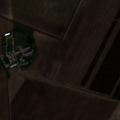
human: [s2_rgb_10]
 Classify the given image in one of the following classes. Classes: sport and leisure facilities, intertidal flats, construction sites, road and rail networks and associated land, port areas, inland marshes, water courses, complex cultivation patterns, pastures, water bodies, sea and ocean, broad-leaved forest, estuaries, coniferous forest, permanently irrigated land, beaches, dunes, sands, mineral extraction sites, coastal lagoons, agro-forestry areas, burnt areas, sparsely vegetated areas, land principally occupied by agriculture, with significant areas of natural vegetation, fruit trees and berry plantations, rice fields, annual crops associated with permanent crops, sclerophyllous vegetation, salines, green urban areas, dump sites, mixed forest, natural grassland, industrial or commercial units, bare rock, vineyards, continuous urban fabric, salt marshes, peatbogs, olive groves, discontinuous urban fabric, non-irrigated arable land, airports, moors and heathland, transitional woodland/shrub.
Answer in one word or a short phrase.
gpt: discontinuous urban fabric, non-irrigated arable land, complex cultivation patterns